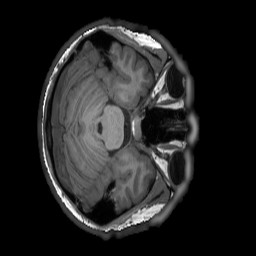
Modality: T1w
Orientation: axial
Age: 27
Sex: female
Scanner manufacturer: siemens
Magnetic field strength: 3 T
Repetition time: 2.3 s
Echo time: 0.00232 s